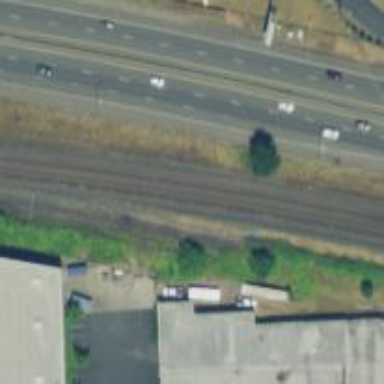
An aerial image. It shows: Railway line on embankment.